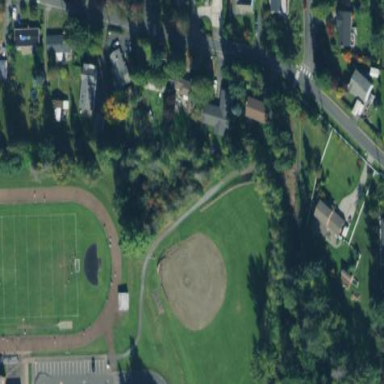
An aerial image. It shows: Grass baseball pitch for leisure and sport.